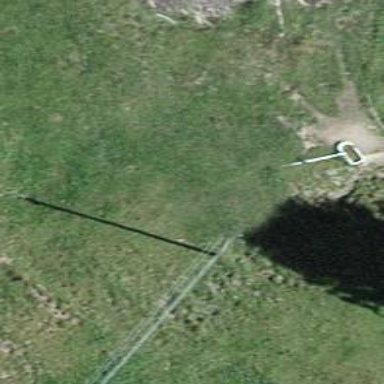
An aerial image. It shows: Utility pole as the man-made structure.